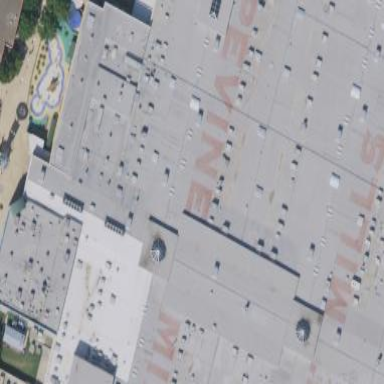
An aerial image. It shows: Advertisement on the roof.